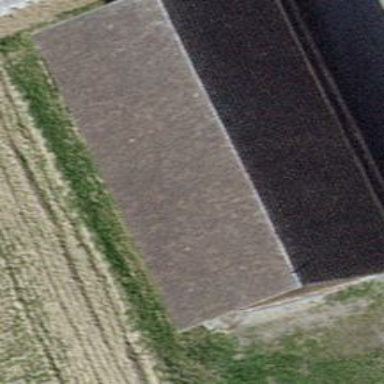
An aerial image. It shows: Farm auxiliary building with gabled roof.